You are looking at the short-time Fourier spectrogram of a rotating shaft's vibration signal. Diagnose the rotating machine from this image, choosing from: normal, misalignment, unbalance, looseness.
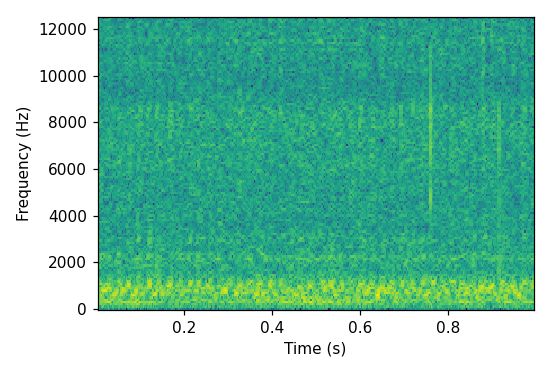
Answer: normal